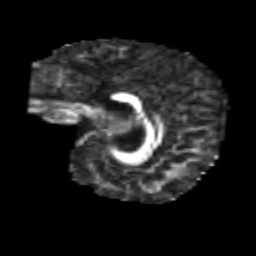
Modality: FA
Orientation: sagittal
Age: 6
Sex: female
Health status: healthy